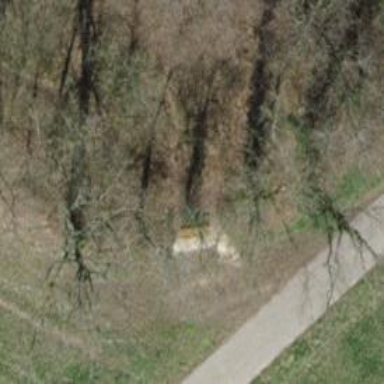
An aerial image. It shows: Brown bench.